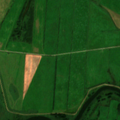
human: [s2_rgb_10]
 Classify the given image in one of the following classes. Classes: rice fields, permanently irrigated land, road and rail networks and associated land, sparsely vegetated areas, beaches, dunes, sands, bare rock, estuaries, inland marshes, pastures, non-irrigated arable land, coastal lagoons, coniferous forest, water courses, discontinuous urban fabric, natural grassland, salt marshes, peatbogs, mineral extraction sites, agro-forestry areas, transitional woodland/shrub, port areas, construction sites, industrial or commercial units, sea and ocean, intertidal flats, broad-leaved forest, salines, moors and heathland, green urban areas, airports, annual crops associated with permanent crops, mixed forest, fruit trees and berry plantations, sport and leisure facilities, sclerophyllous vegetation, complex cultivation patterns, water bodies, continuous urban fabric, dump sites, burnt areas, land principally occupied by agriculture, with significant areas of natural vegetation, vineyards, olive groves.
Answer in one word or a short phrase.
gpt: pastures, inland marshes, water courses